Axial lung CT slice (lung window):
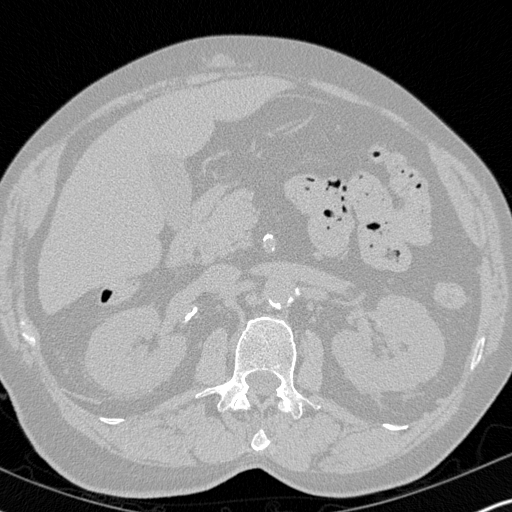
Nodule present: no